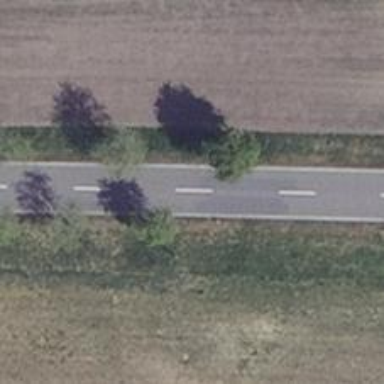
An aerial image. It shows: Tertiary road with asphalt surface.